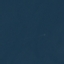
Label: SeaLake